Question: I am having trouble with a small dart app which runs perfectly fine in Chrome and Firefox and... guess what.... not in IE 10 and 11 (Project Spartan in Win10 Preview works!).
It is a simple UI controll logic like so:
'''
...
//init elements
SelectElement studyList = querySelector('#studies');
SelectElement roleList = querySelector('#roles');
SelectElement siteList = querySelector('#sites');
ButtonElement createButton = querySelector('#create');
//Kick in the UI logic
_populateStudies();
//UI logic
_populateStudies() {
for (var study in studies) {
OptionElement option = new OptionElement();
option.text = study;
studyList.children.add(option);
}
for (OptionElement element in studyList.children) {
throw new Exception("ADDING_HANDLER");
'''
'''
element.onClick.listen(_studyClickHandler);
}
}
'''
'''
_studyClickHandler(Event e) {
siteList.children.clear();
roleList.children.clear();
_populateRoles();
}
_populateRoles(){
List<String> roles = context.getRolesFor(studyList.selectedOptions[0].text);
for (var role in roles) {
OptionElement option = new OptionElement();
option.text = role;
roleList.children.add(option);
}
for (OptionElement element in roleList.children) {
element.onClick.listen(_roleClickHandler);
}
}
...
'''
In IE the second selection box stays empty.
Chrome and Firefox handle the code as expected, populating the box's children according to the element selected in the first selection box.
I have no idea what the problem is... I refactored the handlers to be anonymous functions
'''
onClick.listen((_){
handle stuff
});
'''
Console shows no errors at all.
Maybe there is an easy solution for it but I am relatively new to dart and can't figure it out?
Thanks

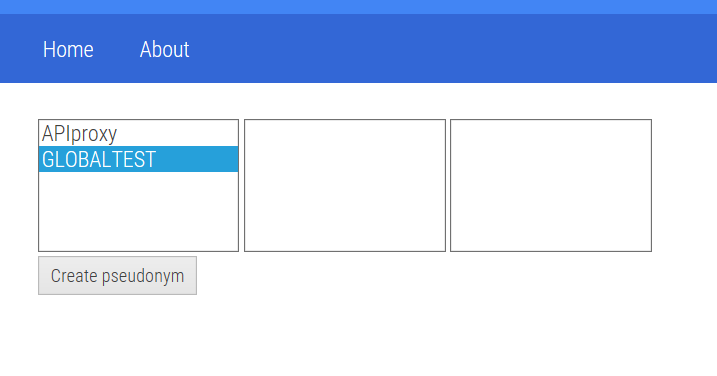
Answer: I guess the 'click' handler registration is not supported on '<option>' in the browsers you mention. Alternatively you can register your callback on the 'SelectElement.onChange' and retrieve the selected with something like :
'''
import 'dart:html';
void main() {
SelectElement select = querySelector('select');
select.onChange.listen((_) {
final opt = select.options[select.selectedIndex];
print(opt.value);
});
}
'''
You can <URL> with those browsers.